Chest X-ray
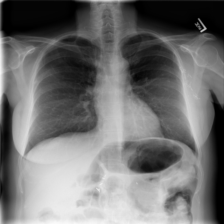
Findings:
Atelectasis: negative
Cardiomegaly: negative
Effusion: negative
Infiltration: negative
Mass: negative
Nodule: negative
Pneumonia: negative
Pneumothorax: negative
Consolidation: negative
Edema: negative
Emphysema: negative
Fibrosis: negative
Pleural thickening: negative
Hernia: negative